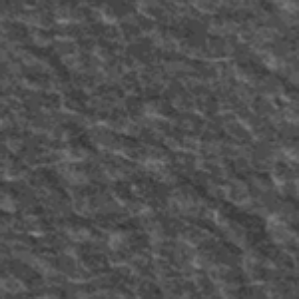
Label: frost